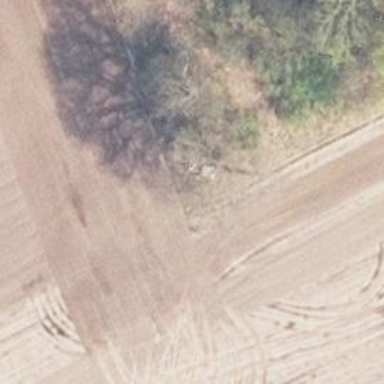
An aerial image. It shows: Hunting stand.